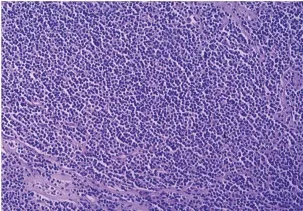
(A) Pathological result of the biopsy from the lesion of the left lobe of the liver.
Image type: pathology (h&e)